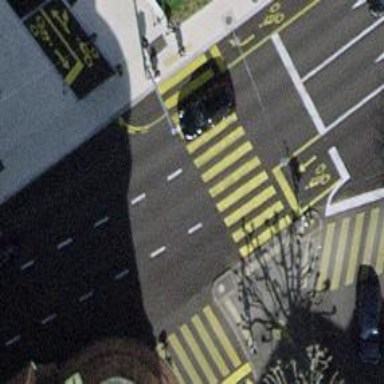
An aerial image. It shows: Crossing with traffic signals and zebra markings.